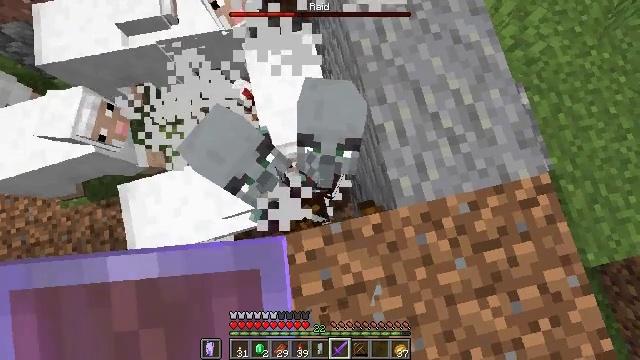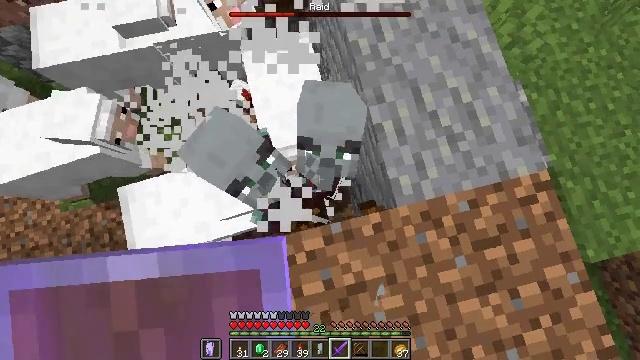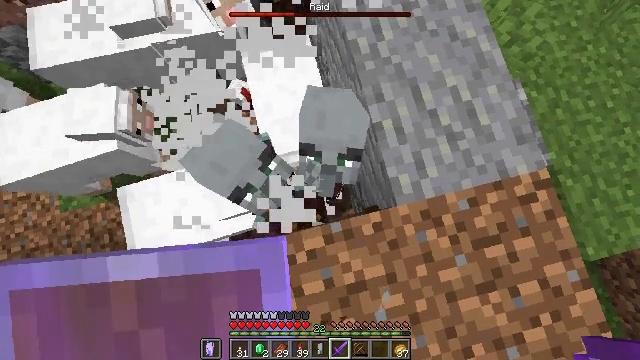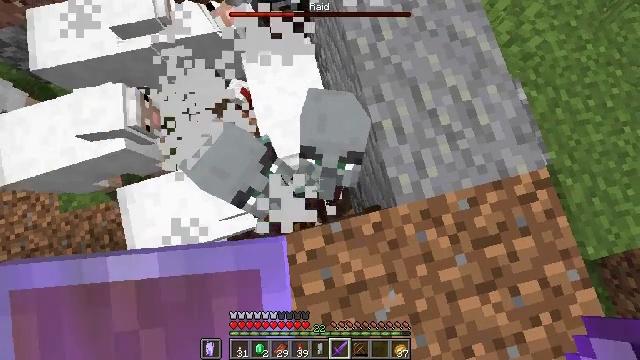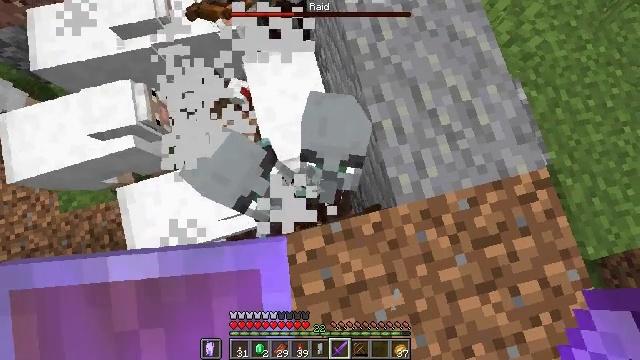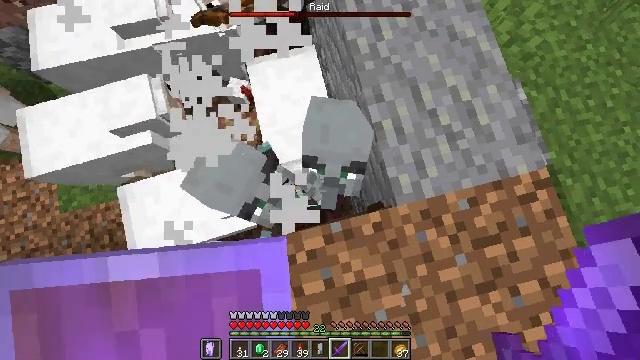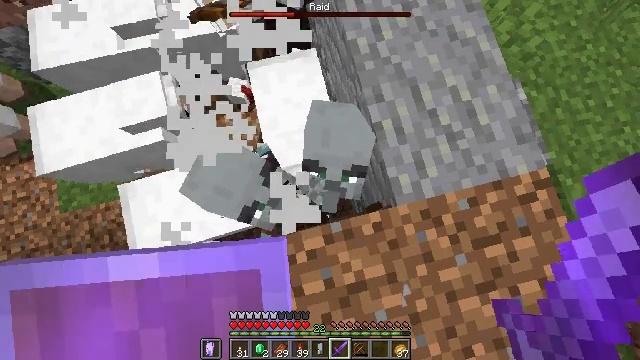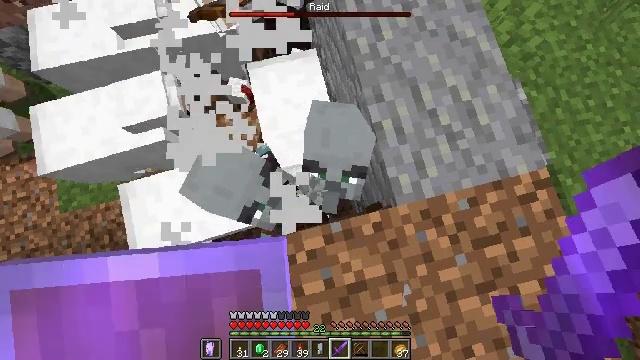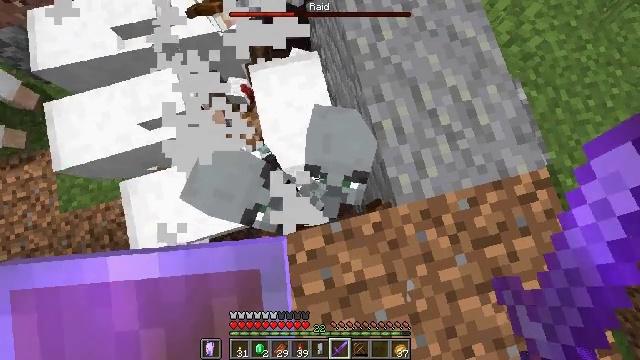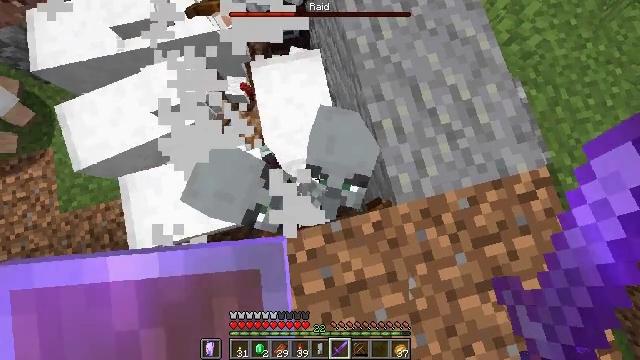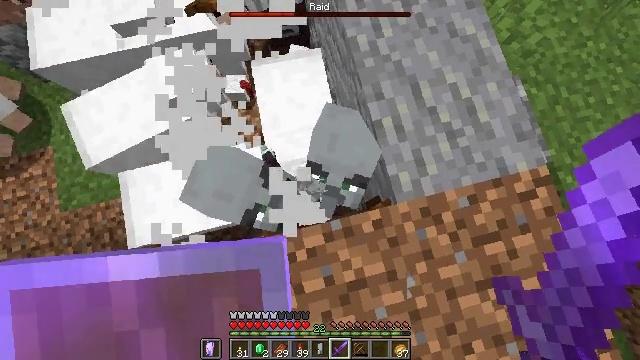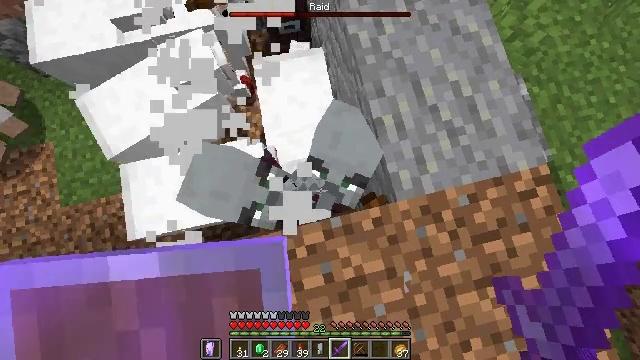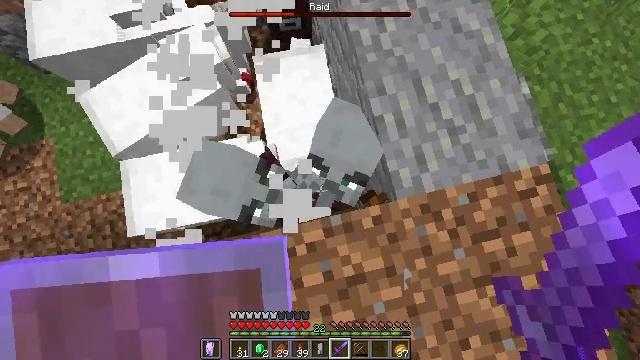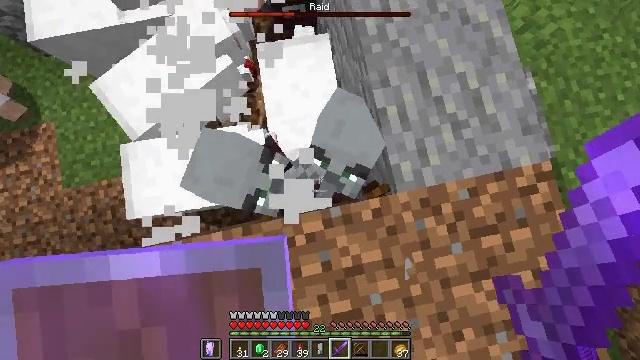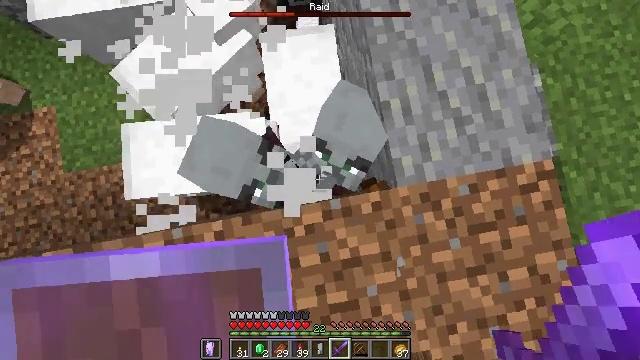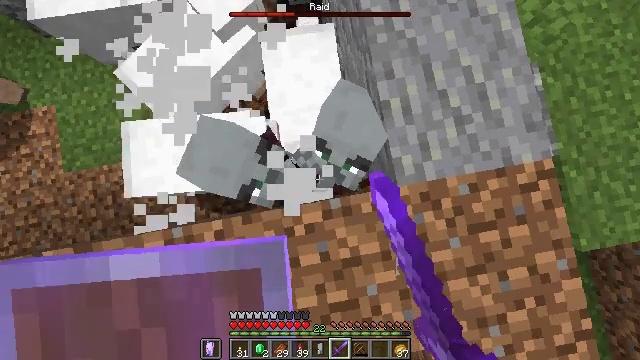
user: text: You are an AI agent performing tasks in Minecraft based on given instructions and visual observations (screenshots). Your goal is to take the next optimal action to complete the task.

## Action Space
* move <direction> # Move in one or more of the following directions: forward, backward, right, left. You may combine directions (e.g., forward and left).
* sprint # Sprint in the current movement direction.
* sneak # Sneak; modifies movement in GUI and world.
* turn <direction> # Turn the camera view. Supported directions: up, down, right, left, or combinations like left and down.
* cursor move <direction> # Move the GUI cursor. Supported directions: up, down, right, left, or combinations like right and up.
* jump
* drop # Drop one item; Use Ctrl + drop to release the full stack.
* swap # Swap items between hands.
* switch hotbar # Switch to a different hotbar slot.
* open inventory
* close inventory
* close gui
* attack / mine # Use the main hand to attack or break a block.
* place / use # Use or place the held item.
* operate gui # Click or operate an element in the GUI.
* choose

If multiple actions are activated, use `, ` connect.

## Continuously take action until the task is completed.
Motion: motion action
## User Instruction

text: Kill the sheep.
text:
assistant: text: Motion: no_op
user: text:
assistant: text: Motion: no_op
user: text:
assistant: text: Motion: no_op
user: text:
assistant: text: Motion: no_op
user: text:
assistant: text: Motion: no_op
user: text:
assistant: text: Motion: no_op
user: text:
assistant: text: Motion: no_op
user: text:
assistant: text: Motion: no_op
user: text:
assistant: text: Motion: no_op
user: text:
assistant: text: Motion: no_op
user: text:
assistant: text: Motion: no_op
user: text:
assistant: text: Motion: no_op
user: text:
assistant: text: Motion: turn left and down
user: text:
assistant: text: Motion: turn left and down, attack / mine
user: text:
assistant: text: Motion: attack / mine
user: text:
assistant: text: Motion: attack / mine
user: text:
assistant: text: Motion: attack / mine
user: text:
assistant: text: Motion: no_op
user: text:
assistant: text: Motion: no_op